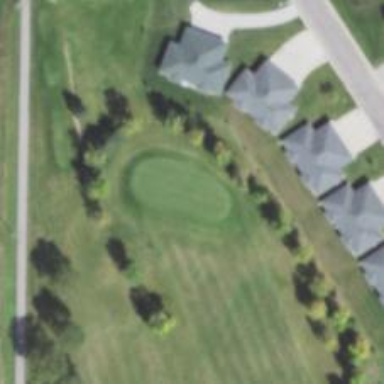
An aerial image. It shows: View of golf hole.